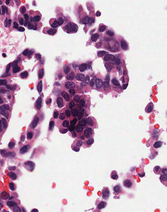
Tumor epithelial tissue: yes
Tumor-associated stroma tissue: no
Normal tissue: no